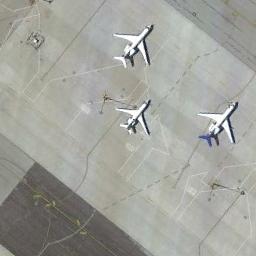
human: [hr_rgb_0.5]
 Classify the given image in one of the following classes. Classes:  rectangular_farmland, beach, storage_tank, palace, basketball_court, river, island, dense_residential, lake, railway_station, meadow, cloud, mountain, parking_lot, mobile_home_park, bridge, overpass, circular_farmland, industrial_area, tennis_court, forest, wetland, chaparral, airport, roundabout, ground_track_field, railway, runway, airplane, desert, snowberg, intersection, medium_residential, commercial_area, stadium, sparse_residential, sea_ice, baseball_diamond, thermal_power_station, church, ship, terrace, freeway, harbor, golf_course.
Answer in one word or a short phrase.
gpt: airplane